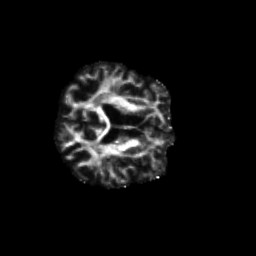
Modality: FA
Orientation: axial
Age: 59
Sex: male
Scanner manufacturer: siemens
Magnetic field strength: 3 T
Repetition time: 4.71 s
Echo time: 0.0906 s